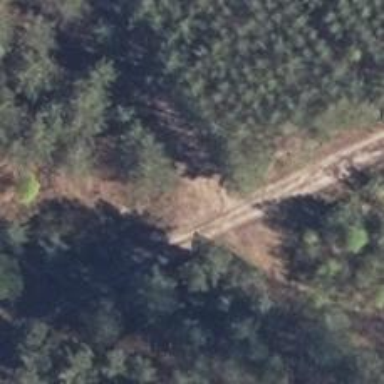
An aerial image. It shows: Ground track with grade 4 track type.